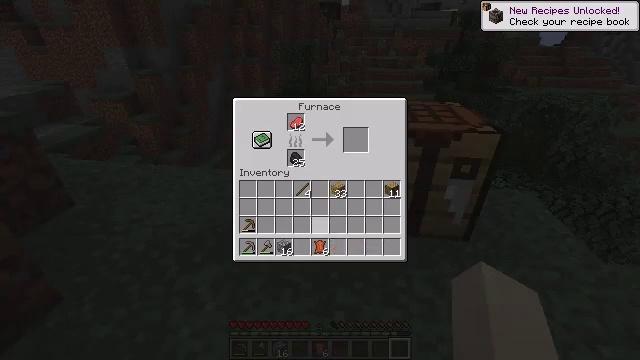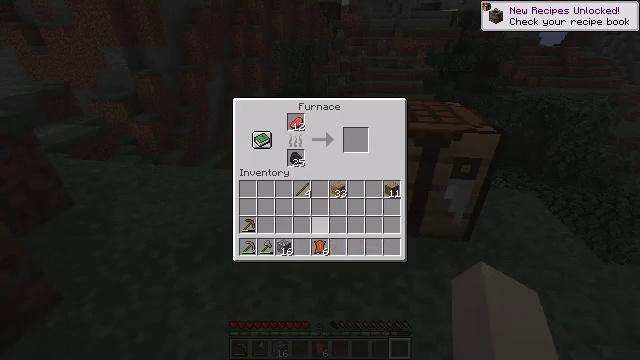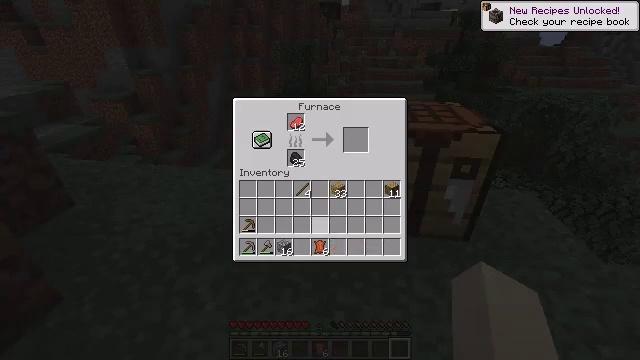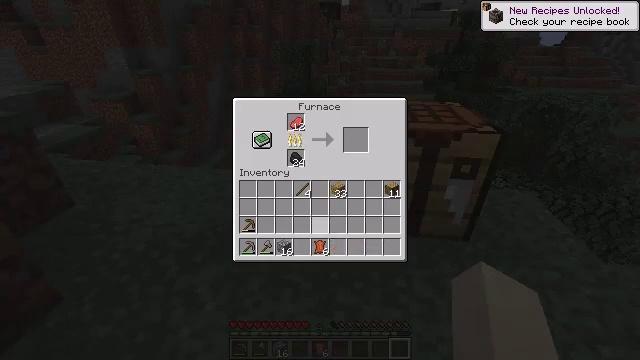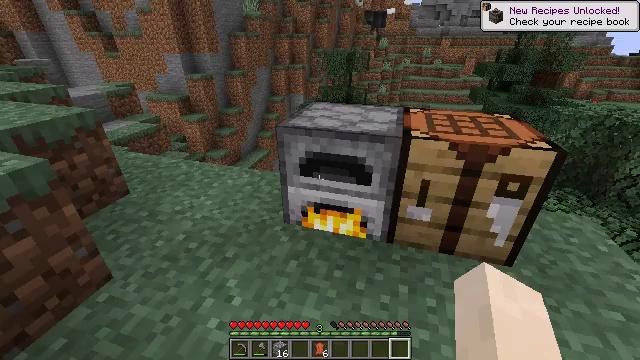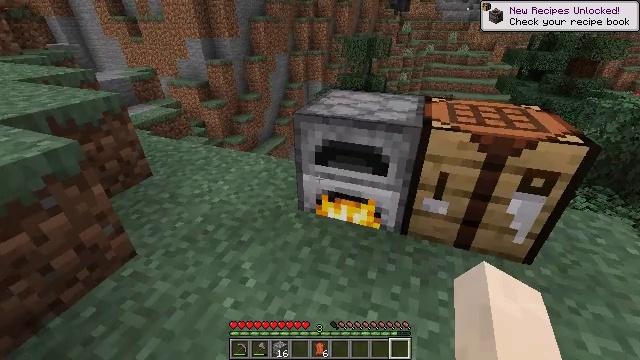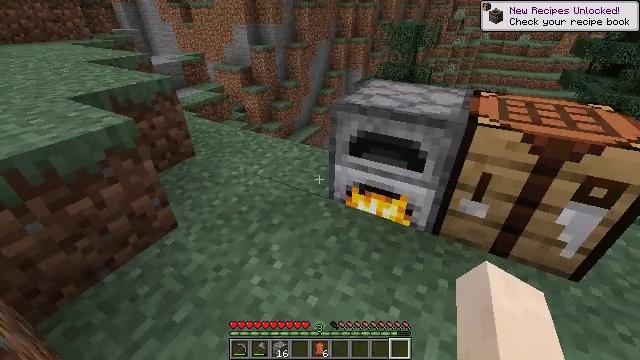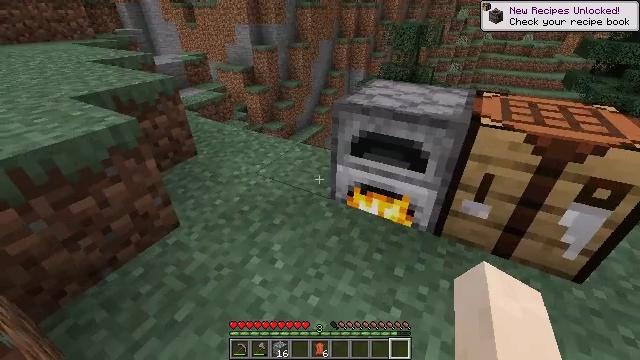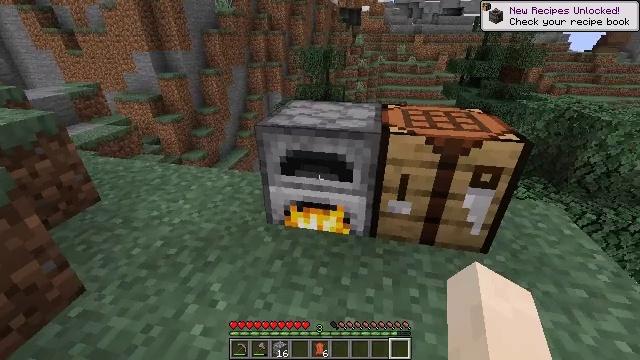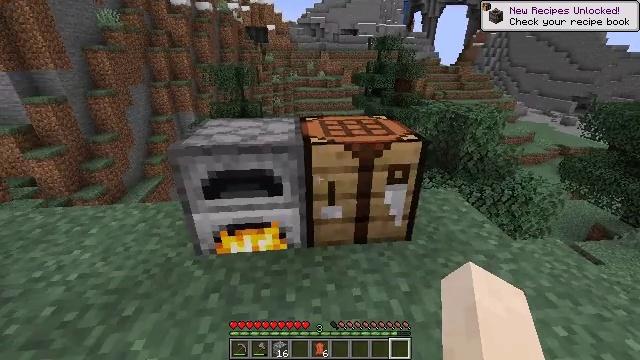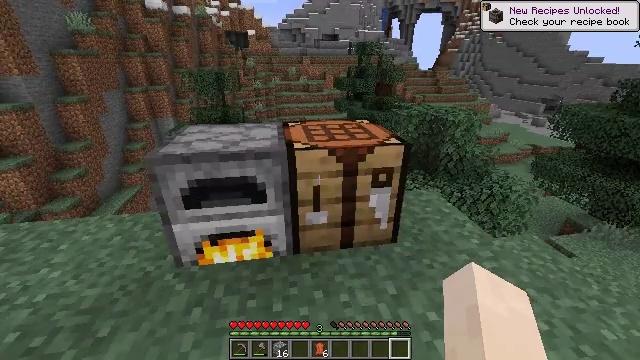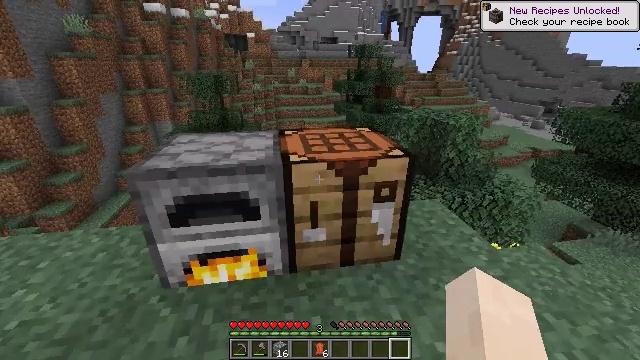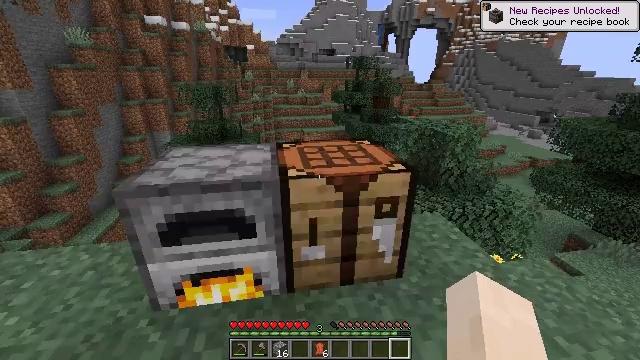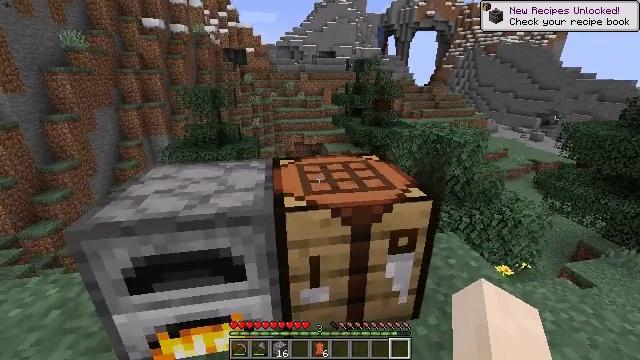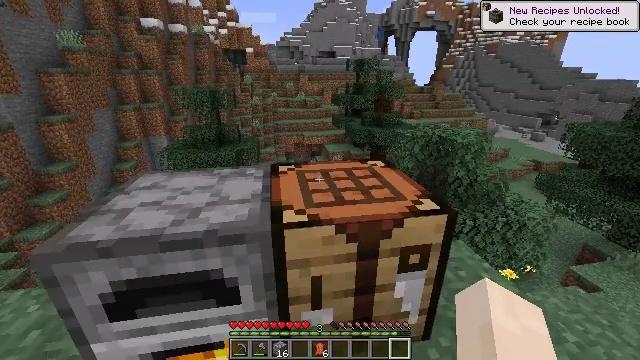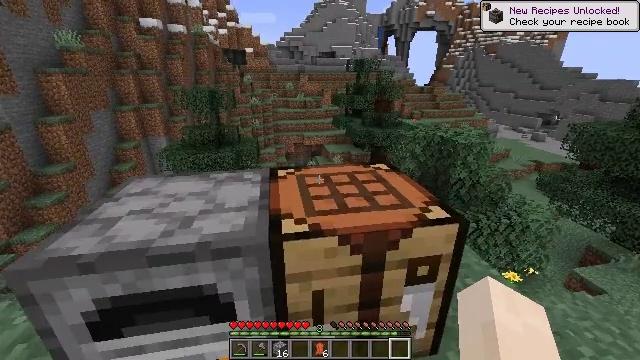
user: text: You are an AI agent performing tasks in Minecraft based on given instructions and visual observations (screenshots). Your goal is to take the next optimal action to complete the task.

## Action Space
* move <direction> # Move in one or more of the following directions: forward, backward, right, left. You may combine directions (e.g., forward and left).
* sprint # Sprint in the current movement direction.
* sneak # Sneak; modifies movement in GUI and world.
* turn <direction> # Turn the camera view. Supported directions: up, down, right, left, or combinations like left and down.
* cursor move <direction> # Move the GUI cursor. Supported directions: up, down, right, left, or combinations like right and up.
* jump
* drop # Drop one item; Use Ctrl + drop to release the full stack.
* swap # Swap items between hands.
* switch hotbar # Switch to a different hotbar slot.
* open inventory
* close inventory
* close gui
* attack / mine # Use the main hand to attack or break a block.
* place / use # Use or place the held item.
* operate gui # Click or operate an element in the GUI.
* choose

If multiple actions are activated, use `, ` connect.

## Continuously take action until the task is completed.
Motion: motion action
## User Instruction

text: Interact with the furnace to craft cooked beef.
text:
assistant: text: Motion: no_op
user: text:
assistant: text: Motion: no_op
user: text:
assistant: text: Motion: no_op
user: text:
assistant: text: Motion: cursor move left and up
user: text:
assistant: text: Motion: turn left and down, close gui
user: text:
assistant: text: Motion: turn left and down
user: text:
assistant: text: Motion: no_op
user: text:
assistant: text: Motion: turn right and up
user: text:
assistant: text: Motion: turn right and up
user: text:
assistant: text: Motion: move forward, turn right
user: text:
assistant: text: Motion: move forward
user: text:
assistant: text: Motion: move forward, turn up
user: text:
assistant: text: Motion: move forward
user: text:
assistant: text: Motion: move forward
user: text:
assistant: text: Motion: move forward
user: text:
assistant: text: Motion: move forward
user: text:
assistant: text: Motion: move forward
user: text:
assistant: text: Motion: move forward
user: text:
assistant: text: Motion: no_op
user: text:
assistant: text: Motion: move forward, jump
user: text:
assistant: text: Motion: move forward, jump
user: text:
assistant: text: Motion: move forward, jump
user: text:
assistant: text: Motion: move forward and move left, jump
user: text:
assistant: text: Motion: move forward and move left, jump
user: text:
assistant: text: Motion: move forward and move left
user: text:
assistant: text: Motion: move forward and move left, turn down
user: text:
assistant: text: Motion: no_op
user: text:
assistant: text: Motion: no_op
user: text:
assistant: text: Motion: no_op
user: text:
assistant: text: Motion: no_op